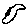
Label: bird